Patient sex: M
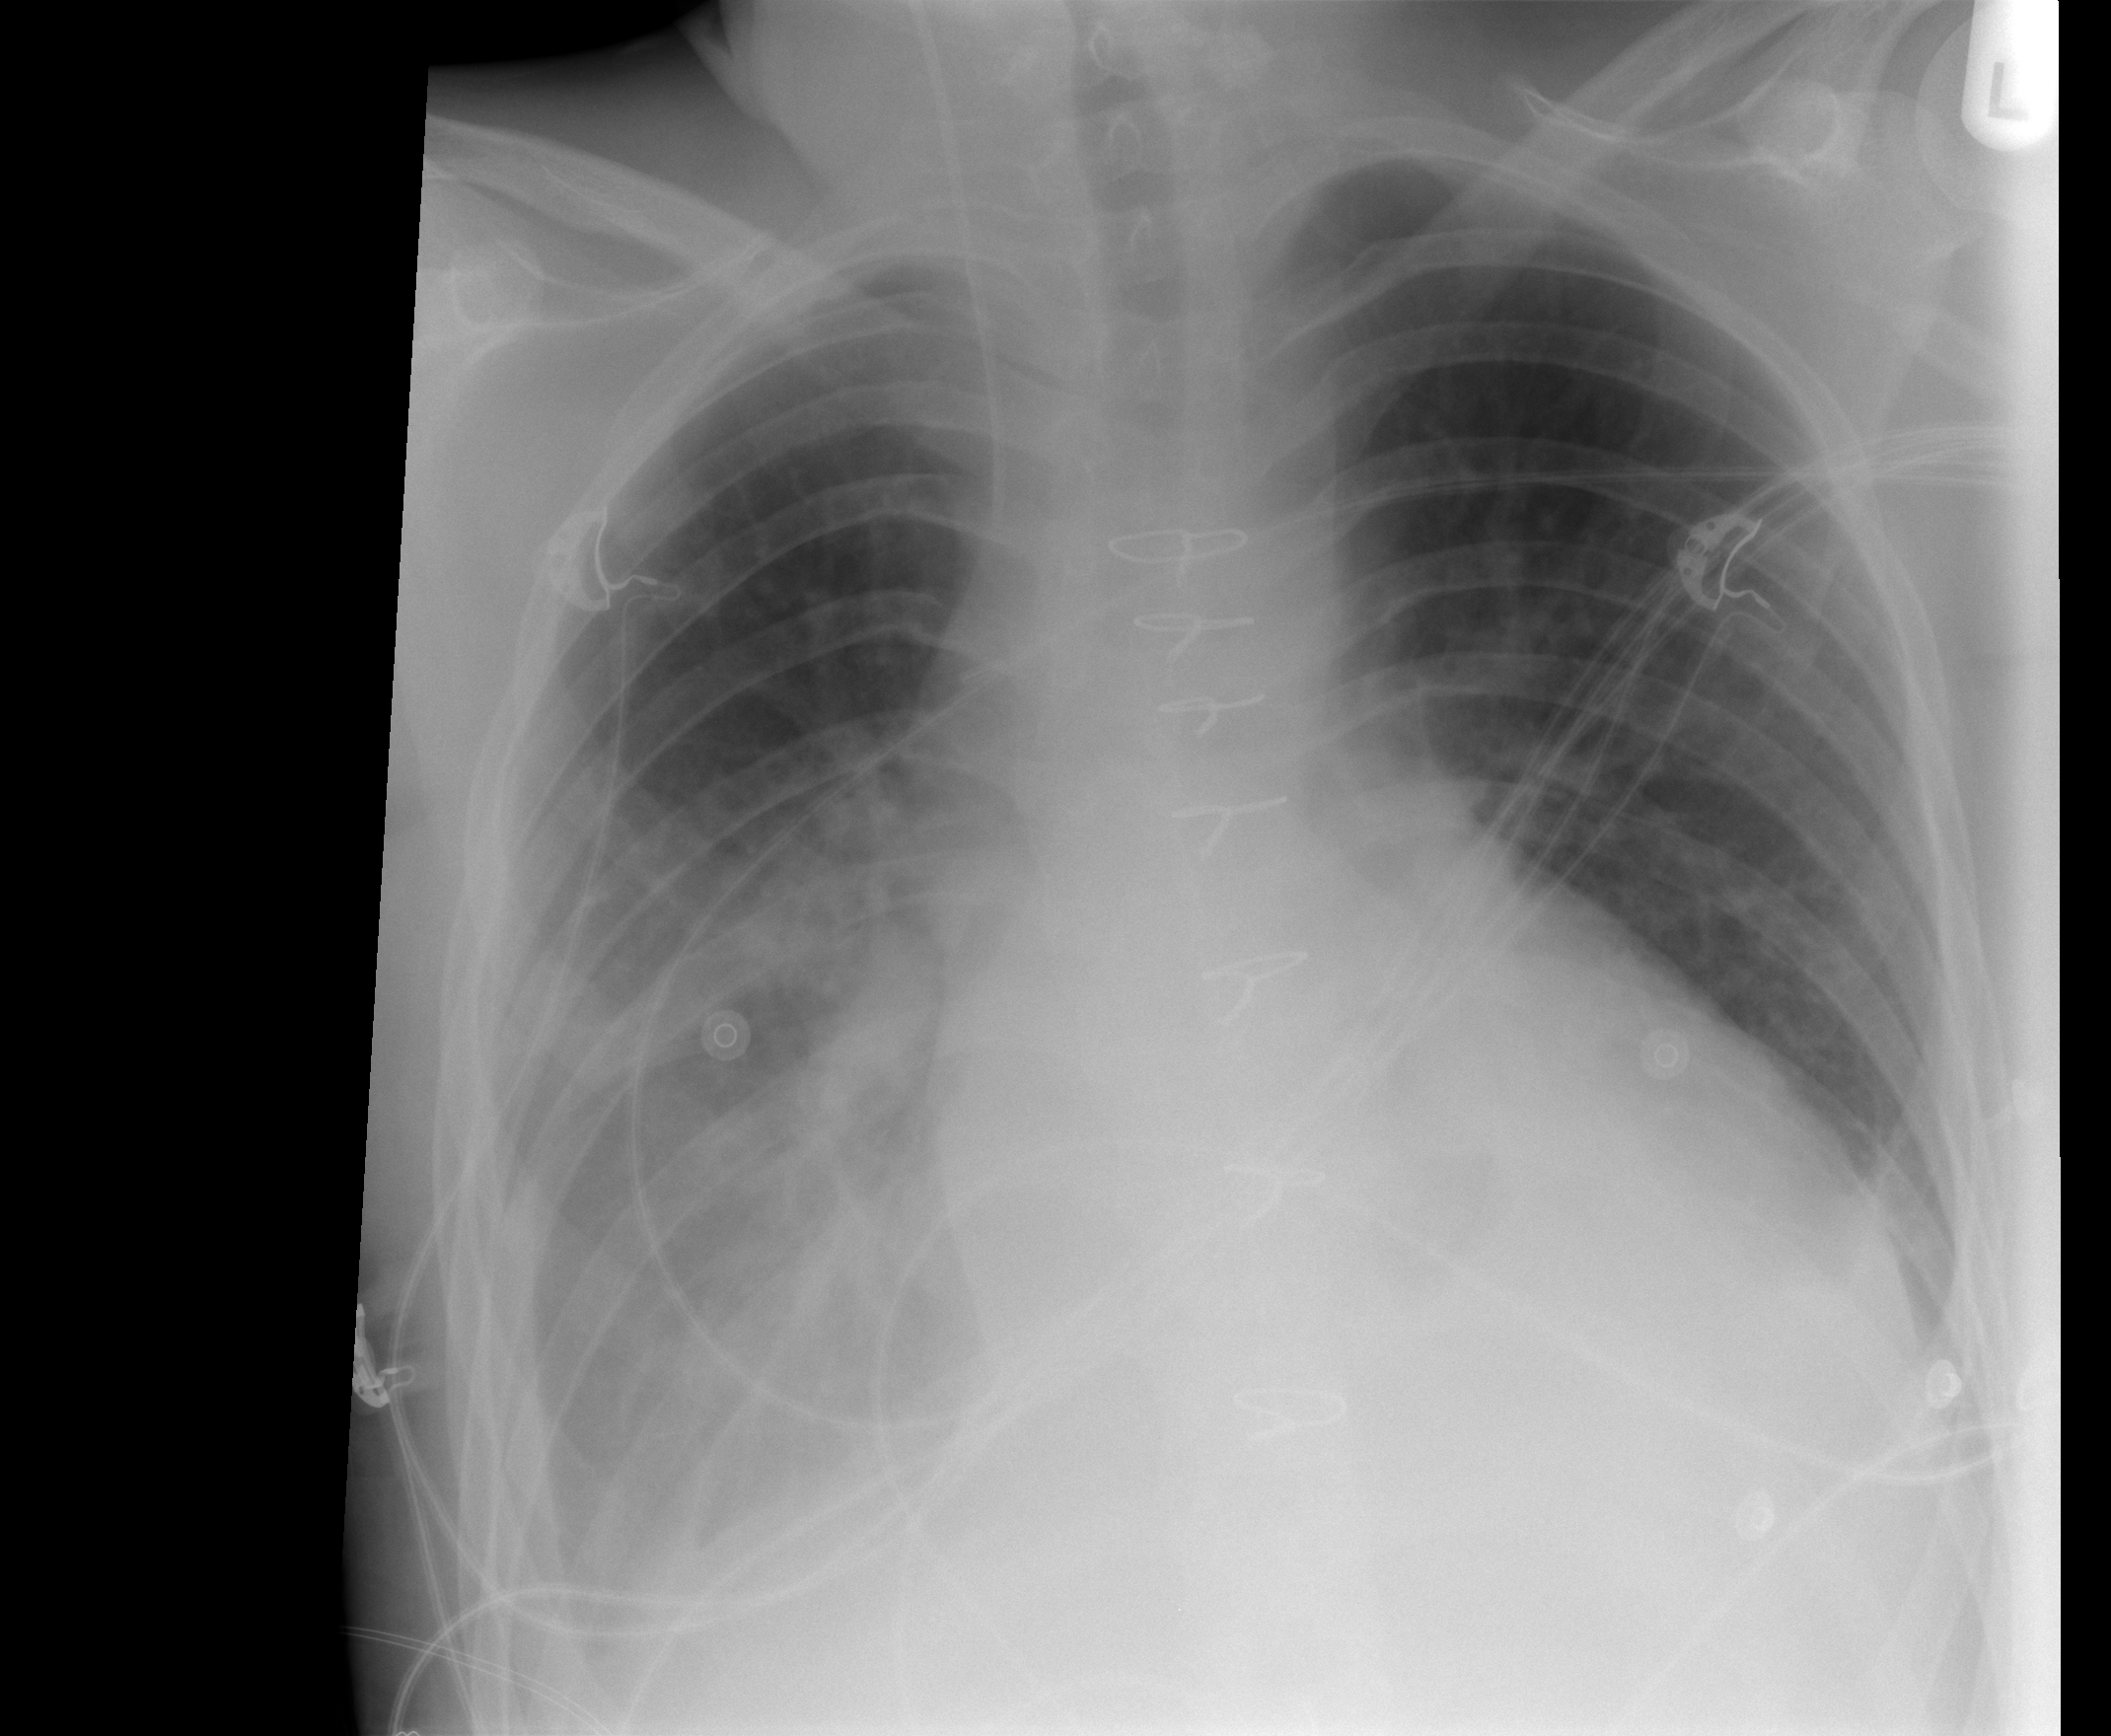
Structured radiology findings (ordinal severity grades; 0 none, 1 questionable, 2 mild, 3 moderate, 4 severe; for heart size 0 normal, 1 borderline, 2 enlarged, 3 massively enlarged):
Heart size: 2
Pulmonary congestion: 0
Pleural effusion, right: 2
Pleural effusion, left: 1
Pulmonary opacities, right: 0
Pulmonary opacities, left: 0
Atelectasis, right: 2
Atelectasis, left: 0